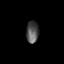
Tissue: prostate
Cell type: T cells
Senescence score: 0.2926
Nuclear area (px): 268
Mean DAPI intensity: 81.179